Question: I am using c# and .NET 3.5 in visual studio 2008. I wanted to loop over a result set stored in a data table twice. I used the following script and looped once successfully. When I loop it for the second time, i get an exception (given below). How do I fix this ?
From my Java knowledge, I suspect it has something to with a row pointer reaching the last position. Correct or not ?
This C# script is embedded inside SSIS. Don't worry about the SSIS. I am pretty sure that the problem is only related to C#. Please don't add an SSIS tag for this.
Notes about the code - A database table has only one varchar column named OneColumn. It has
3 rows - One, two and three. I select this column and save it to an Object variable called "ResultSet". My C# script is supposed to iterate over the rows, join them and show them as a single string.
After, that repeat the script. Although you might not need it, I have added the SSIS diagram also.
'''
using System;
using System.Data;
using Microsoft.SqlServer.Dts.Runtime;
using System.Windows.Forms;
using System.Xml;
using System.Data.OleDb;
namespace ST_bde893ffaa5d49efb7aed9d752cb900c.csproj
{
[System.AddIn.AddIn("ScriptMain", Version = "1.0", Publisher = "", Description = "")]
public partial class ScriptMain : Microsoft.SqlServer.Dts.Tasks.ScriptTask.VSTARTScriptObjectModelBase
{
#region VSTA generated code
enum ScriptResults
{
Success = Microsoft.SqlServer.Dts.Runtime.DTSExecResult.Success,
Failure = Microsoft.SqlServer.Dts.Runtime.DTSExecResult.Failure
};
#endregion
public void Main()
{
OleDbDataAdapter oleDA = new OleDbDataAdapter();
DataTable dt = new DataTable();
DataColumn col1 = null;
DataRow row = null;
string strCols = "";
oleDA.Fill(dt, Dts.Variables["ResultSet"].Value);
col1 = dt.Columns["OneColumn"];
int lastRow = dt.Rows.Count - 1;
for (int i = 0; i <= lastRow - 1; i++)
{
row = dt.Rows[i];
strCols = strCols + row[col1.Ordinal].ToString() + ", ";
}
row = dt.Rows[lastRow];
strCols = strCols + row[col1.Ordinal].ToString();
MessageBox.Show(strCols);
Dts.TaskResult = (int)ScriptResults.Success;
}
}
}
'''
Error -
'''
Error: System.Reflection.TargetInvocationException: Exception has been thrown by the target of an invocation. ---> System.IndexOutOfRangeException: There is no row at position -1.
at System.Data.RBTree'1.GetNodeByIndex(Int32 userIndex)
at System.Data.RBTree'1.get_Item(Int32 index)
at System.Data.DataRowCollection.get_Item(Int32 index)
at ST_bde893ffaa5d49efb7aed9d752cb900c.csproj.ScriptMain.Main()
--- End of inner exception stack trace ---
at System.RuntimeMethodHandle._InvokeMethodFast(Object target, Object[] arguments, SignatureStruct& sig, MethodAttributes methodAttributes, RuntimeTypeHandle typeOwner)
at System.Reflection.RuntimeMethodInfo.Invoke(Object obj, BindingFlags invokeAttr, Binder binder, Object[] parameters, CultureInfo culture, Boolean skipVisibilityChecks)
at System.Reflection.RuntimeMethodInfo.Invoke(Object obj, BindingFlags invokeAttr, Binder binder, Object[] parameters, CultureInfo culture)
at System.RuntimeType.InvokeMember(String name, BindingFlags bindingFlags, Binder binder, Object target, Object[] providedArgs, ParameterModifier[] modifiers, CultureInfo culture, String[] namedParams)
at Microsoft.SqlServer.Dts.Tasks.ScriptTask.VSTATaskScriptingEngine.ExecuteScript()
'''

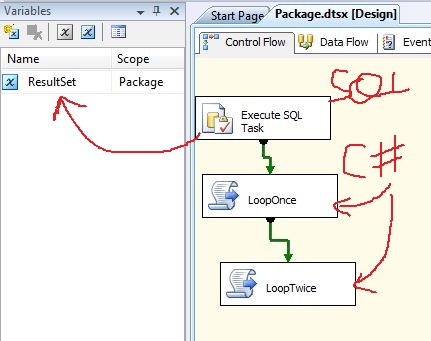
Answer: The most obvious place a -1 index could be coming from is the combination of these two lines:
'''
int lastRow = dt.Rows.Count - 1;
// followed by
row = dt.Rows[lastRow];
'''
When 'dt.Rows.Count == 0', this would have the effect of trying to access 'dt.Rows[-1]', which tells me that the second time your code runs, 'dt.Rows' is not getting populated. You can fix the immediate error by wrapping the two relevant lines in an if statement, as in
'''
if (lastRow >= 0) {
row = dt.Rows[lastRow];
strCols = strCols + row[col1.Ordinal].ToString();
}
'''
As to why you're not getting any rows in the first place? That is likely to be a cursor stuck at the end as you originally expected. The next step I would take in troubleshooting is to figure out what the actual runtime type is of 'Dts.Variables["ResultSet"].Value', and then look in the relevant documentation to see how to rewind.